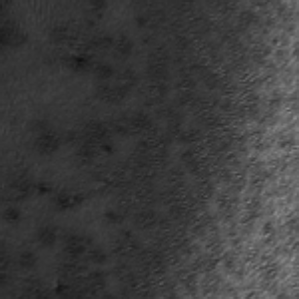
Label: frost